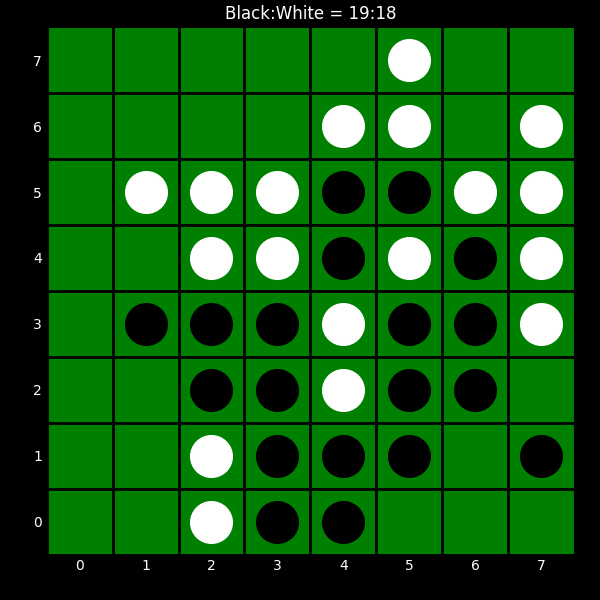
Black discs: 19
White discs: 18